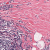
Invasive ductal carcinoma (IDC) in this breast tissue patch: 0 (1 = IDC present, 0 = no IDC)